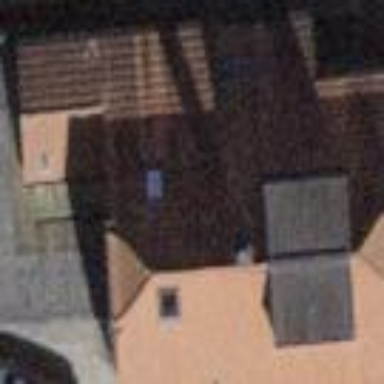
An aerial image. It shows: Residential building with half-hipped roof shape.